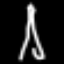
Label: The Eiffel Tower